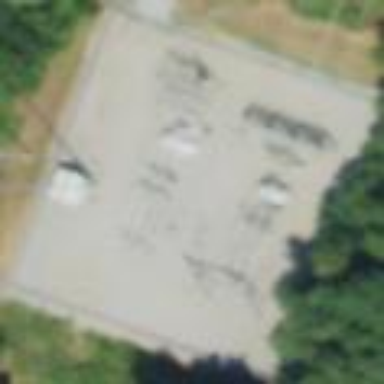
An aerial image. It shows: Distribution level power substation surrounded by fence.